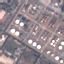
Land use / land cover class: Industrial